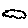
Label: cloud